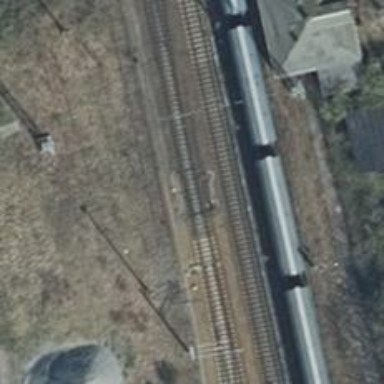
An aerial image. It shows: Railway switch with the turnout side on the right.